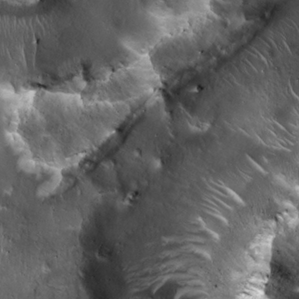
Label: non_frost